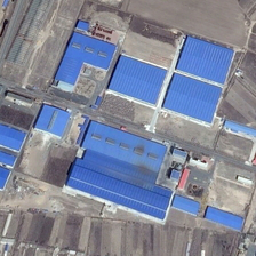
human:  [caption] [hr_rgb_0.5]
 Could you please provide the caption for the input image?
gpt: Blue Industrial Zone Built on Brown Soil

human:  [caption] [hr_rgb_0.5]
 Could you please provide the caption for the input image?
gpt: The blue industrial area is built on brown land

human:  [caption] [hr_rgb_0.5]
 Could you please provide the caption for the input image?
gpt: Blue industrial area is built on brown land

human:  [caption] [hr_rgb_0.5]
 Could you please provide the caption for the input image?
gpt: A blue industrial area built on brown land.

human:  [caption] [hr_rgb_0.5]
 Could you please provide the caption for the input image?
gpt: The blue industrial zone is built on brown land.